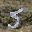
Label: 5